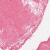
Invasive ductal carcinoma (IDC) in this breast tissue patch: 0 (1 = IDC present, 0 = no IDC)